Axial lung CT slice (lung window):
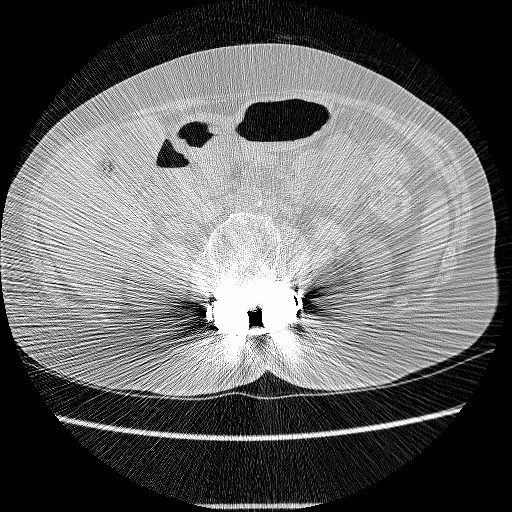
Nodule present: no